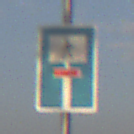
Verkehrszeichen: SackgasseFussgaengerDurchlaessig
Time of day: SunriseSunset
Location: Outdoor (Nature)
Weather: PartlyCloudy
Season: NotSpecified
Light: Natural